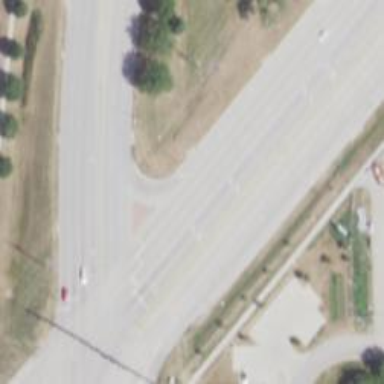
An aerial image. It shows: Asphalt road with primary link designation.